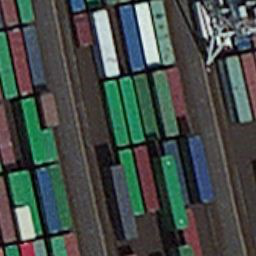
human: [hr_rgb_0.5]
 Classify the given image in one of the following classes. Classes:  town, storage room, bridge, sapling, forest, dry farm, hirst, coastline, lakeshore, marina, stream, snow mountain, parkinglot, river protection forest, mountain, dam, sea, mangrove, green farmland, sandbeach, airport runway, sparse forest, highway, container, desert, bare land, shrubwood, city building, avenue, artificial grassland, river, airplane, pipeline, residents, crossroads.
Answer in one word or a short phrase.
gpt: container